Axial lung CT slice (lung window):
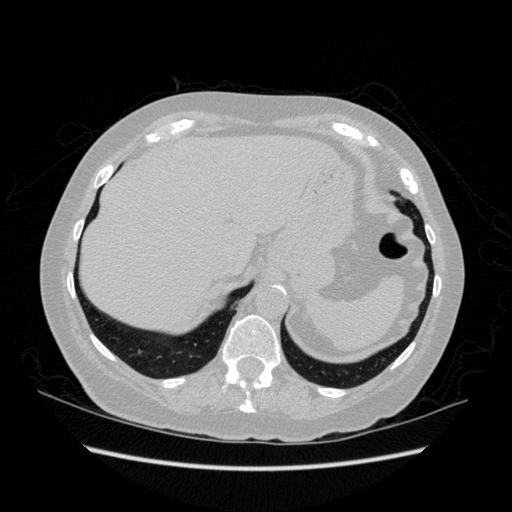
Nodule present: no